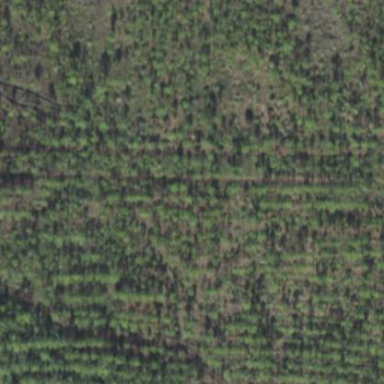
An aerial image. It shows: Forest area dominated by needle-leaved trees.